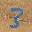
Label: 3